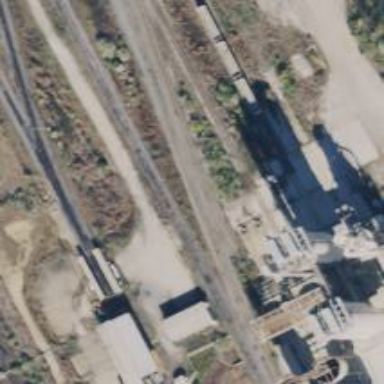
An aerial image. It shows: Railway spur service.